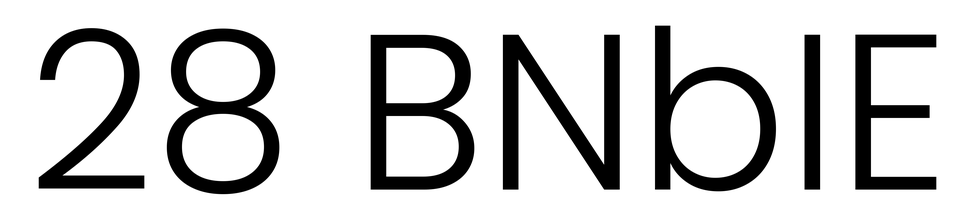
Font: Poppins-Light